Interaction volume radius: 5 \u00c5
Interaction volume height: 10 \u00c5
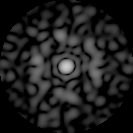
Disorder parameter: 0.8198